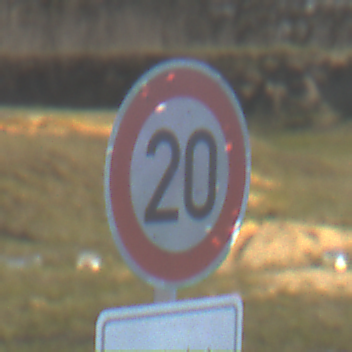
Verkehrszeichen: Geschwindigkeit20
Zusatzzeichen unten: HinweisDurchVerbaleAngabe6
Umgebung: Outdoor, Nature
Tageszeit: MorningAfternoon
Wetter: PartlyCloudy
Licht: Natural
Jahreszeit: NotSpecified
Kontrast: HighContrast